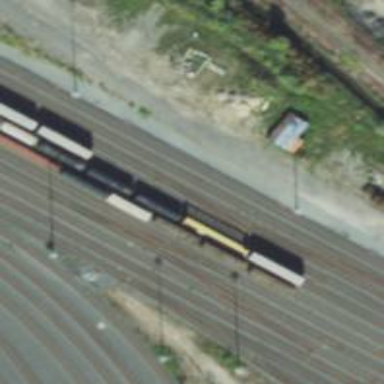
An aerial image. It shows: Railway yard in service.